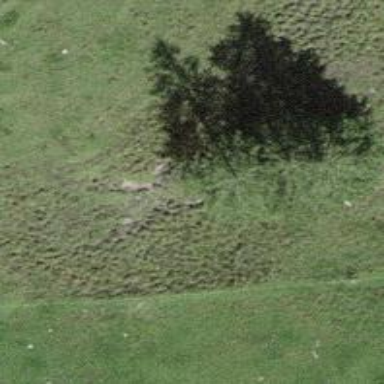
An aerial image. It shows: Single tag "natural: tree."